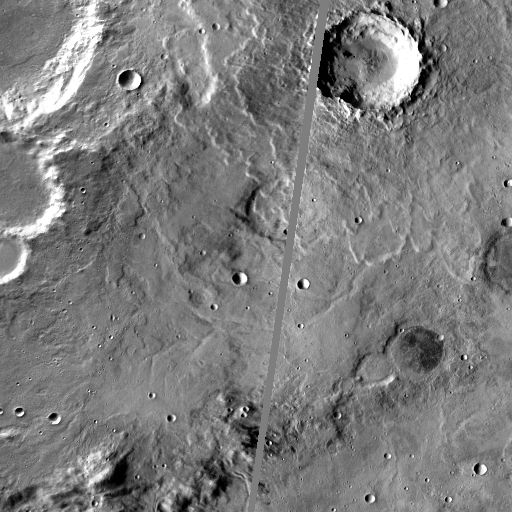
Crater classes present: Background, Other, Layered, Buried